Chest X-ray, PA view. Patient: 83 years old, sex F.
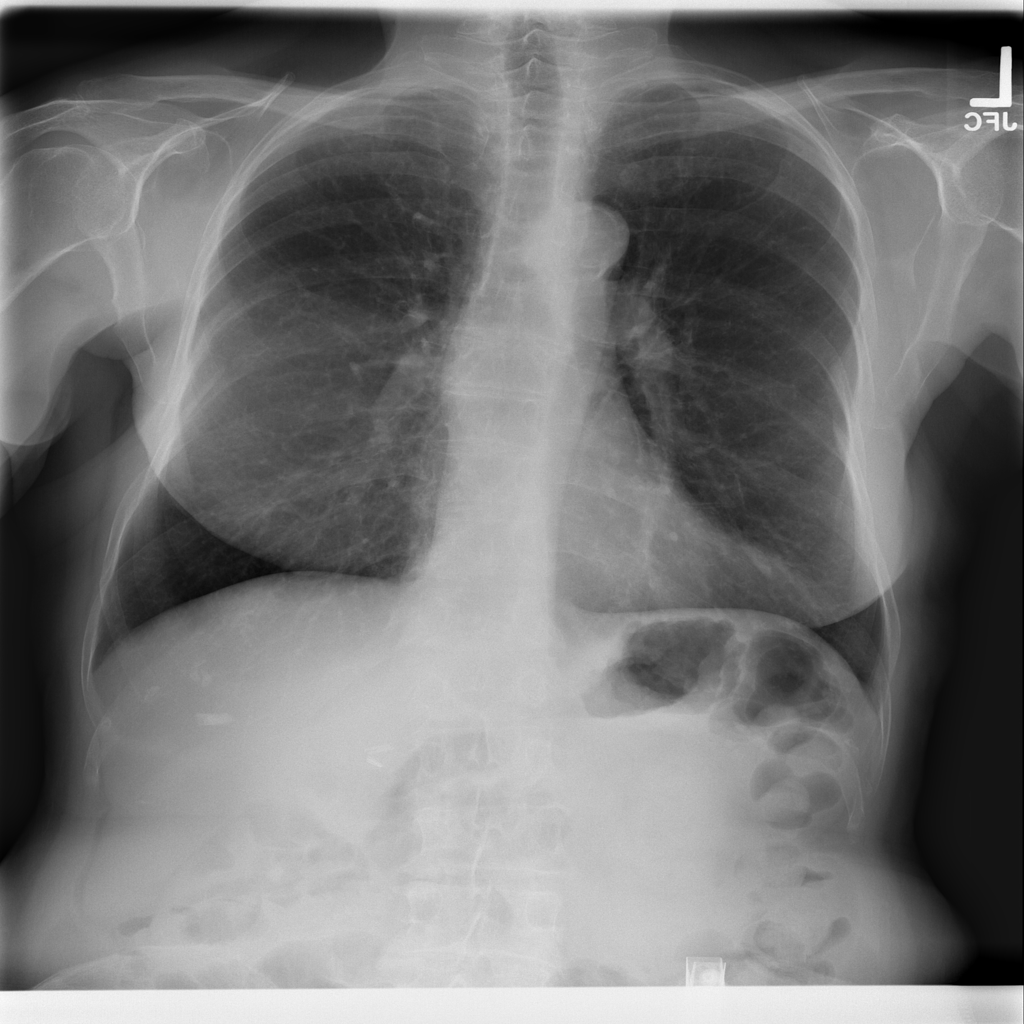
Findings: No Finding